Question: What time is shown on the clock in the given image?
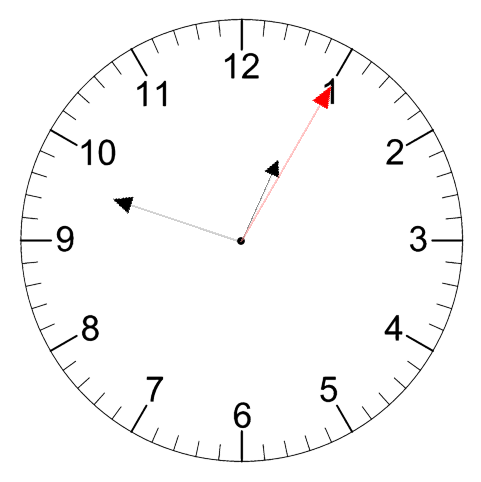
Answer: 12:48:05